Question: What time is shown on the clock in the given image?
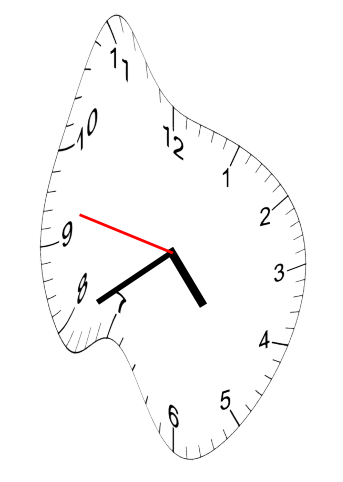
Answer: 04:39:47